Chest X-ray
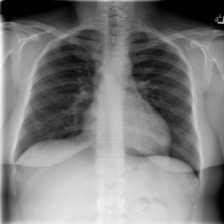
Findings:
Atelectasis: negative
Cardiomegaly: negative
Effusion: negative
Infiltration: negative
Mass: negative
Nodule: negative
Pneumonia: negative
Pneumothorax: negative
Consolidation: negative
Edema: negative
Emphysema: negative
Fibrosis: negative
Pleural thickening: negative
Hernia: negative